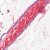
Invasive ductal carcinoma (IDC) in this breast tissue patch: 0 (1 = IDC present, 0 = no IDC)